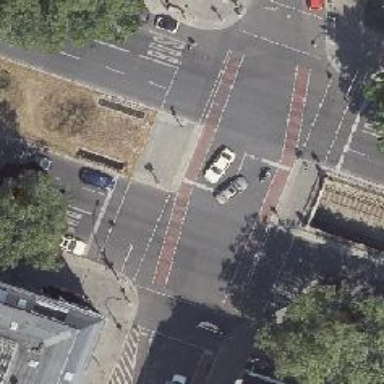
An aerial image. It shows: Road with traffic signals.